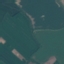
Land use / land cover: AnnualCrop